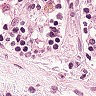
Metastatic tissue present: no